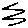
Label: zigzag